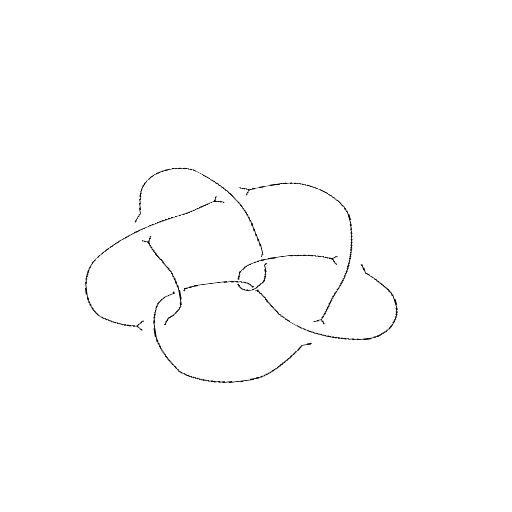
Crossing number: 9